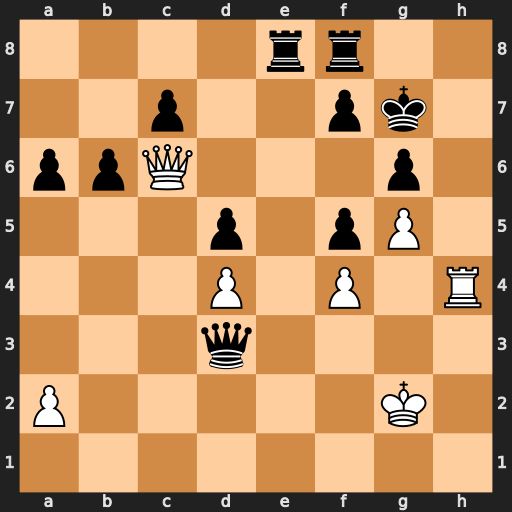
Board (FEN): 4rr2/2p2pk1/ppQ3p1/3p1pP1/3P1P1R/3q4/P5K1/8
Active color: w
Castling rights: -
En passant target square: -
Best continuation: Qf6+ Kg8 Qh8#